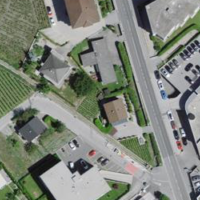
EUNIS habitat code: 54
Species observed at this site:
Chenopodium vulvaria